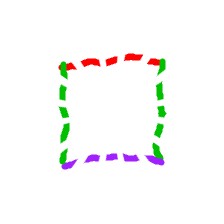
Shape: square